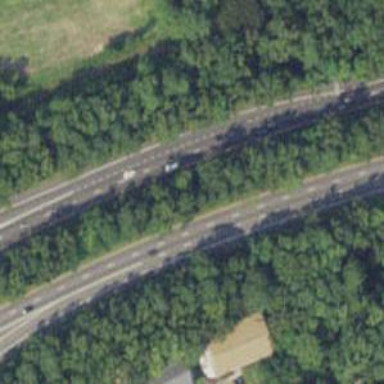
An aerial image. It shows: Motorway junction.